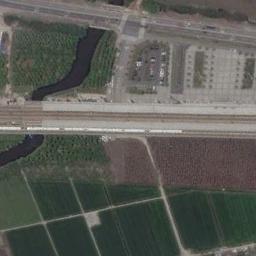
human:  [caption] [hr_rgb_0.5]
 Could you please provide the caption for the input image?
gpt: There are about ten railway lines here .

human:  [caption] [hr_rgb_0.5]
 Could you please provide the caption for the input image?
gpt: The railway is next to the farmland .

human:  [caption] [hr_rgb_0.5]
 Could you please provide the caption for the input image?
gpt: The grass is beside the railway .

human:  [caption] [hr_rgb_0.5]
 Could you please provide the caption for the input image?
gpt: These railways go through the farmland and a river is under the railways .

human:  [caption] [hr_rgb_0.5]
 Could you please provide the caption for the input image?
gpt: There are green meadows beside the railway .